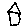
Label: house